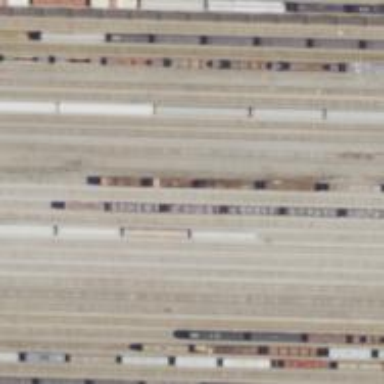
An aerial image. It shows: Railway yard.